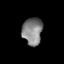
Tissue: lung
Cell type: Epithelial cells
Senescence score: 0.1627
Nuclear area (px): 534
Mean DAPI intensity: 129.7